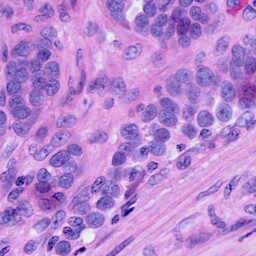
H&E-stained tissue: Ovarian